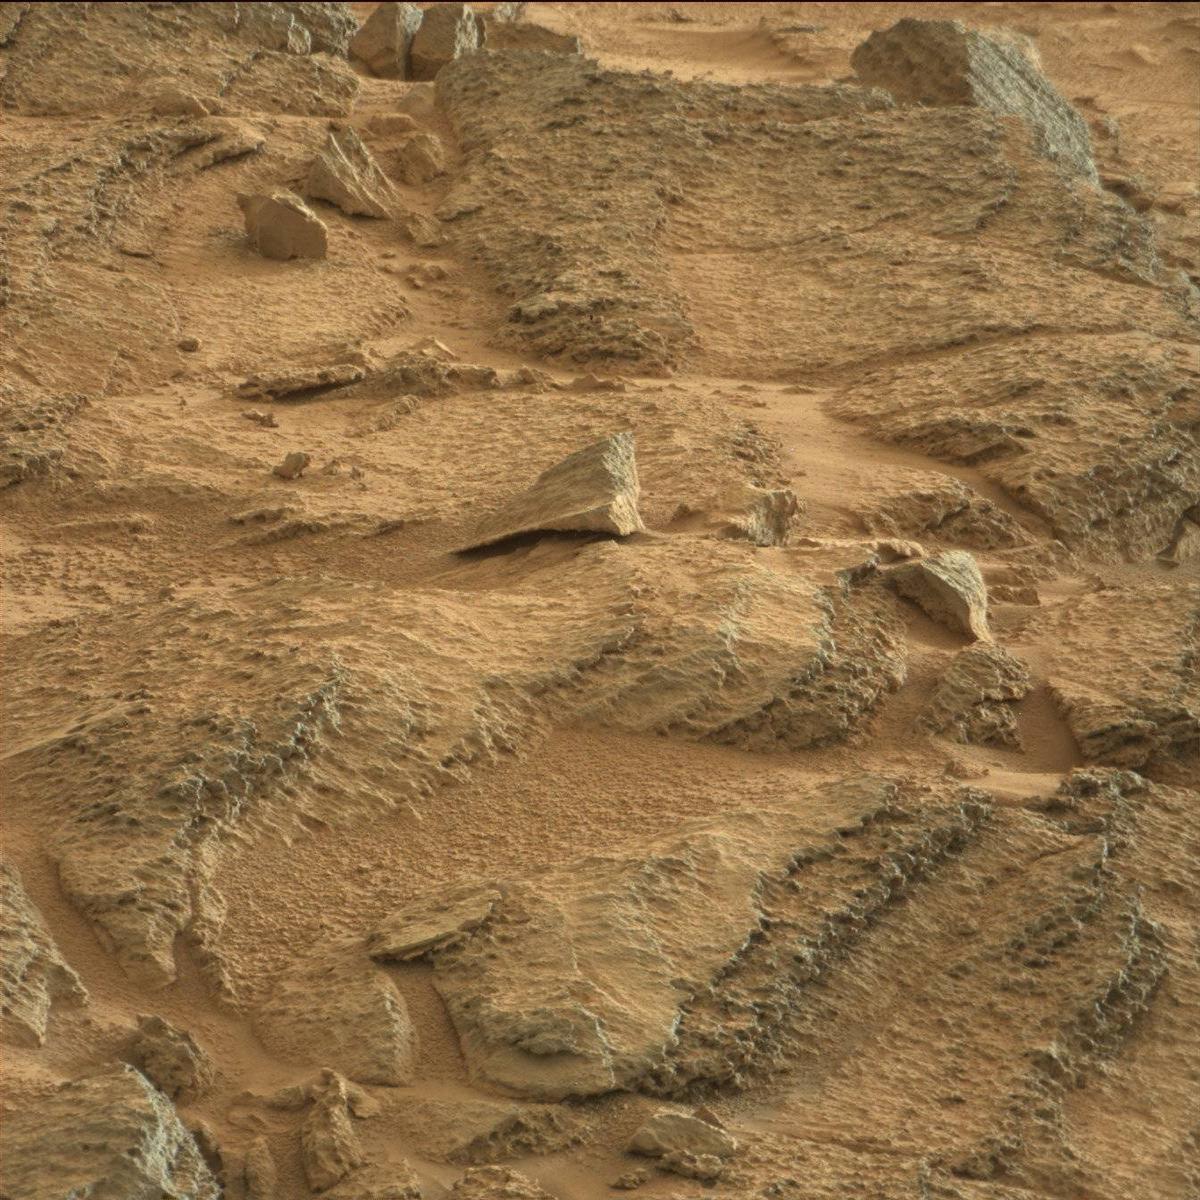
Terrain classes present: Bedrock, Sand / Soil